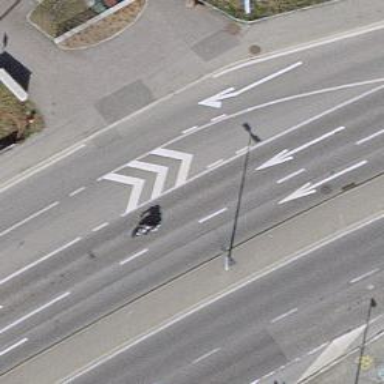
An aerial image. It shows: Asphalt road classified as primary highway.